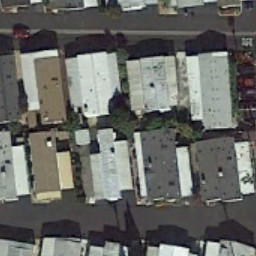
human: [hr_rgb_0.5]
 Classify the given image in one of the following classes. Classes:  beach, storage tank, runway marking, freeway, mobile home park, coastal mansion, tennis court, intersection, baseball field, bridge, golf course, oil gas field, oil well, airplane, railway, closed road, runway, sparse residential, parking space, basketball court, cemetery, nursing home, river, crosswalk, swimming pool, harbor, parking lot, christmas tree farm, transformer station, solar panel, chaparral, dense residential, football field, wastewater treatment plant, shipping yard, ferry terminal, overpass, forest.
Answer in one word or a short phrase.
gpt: mobile home park